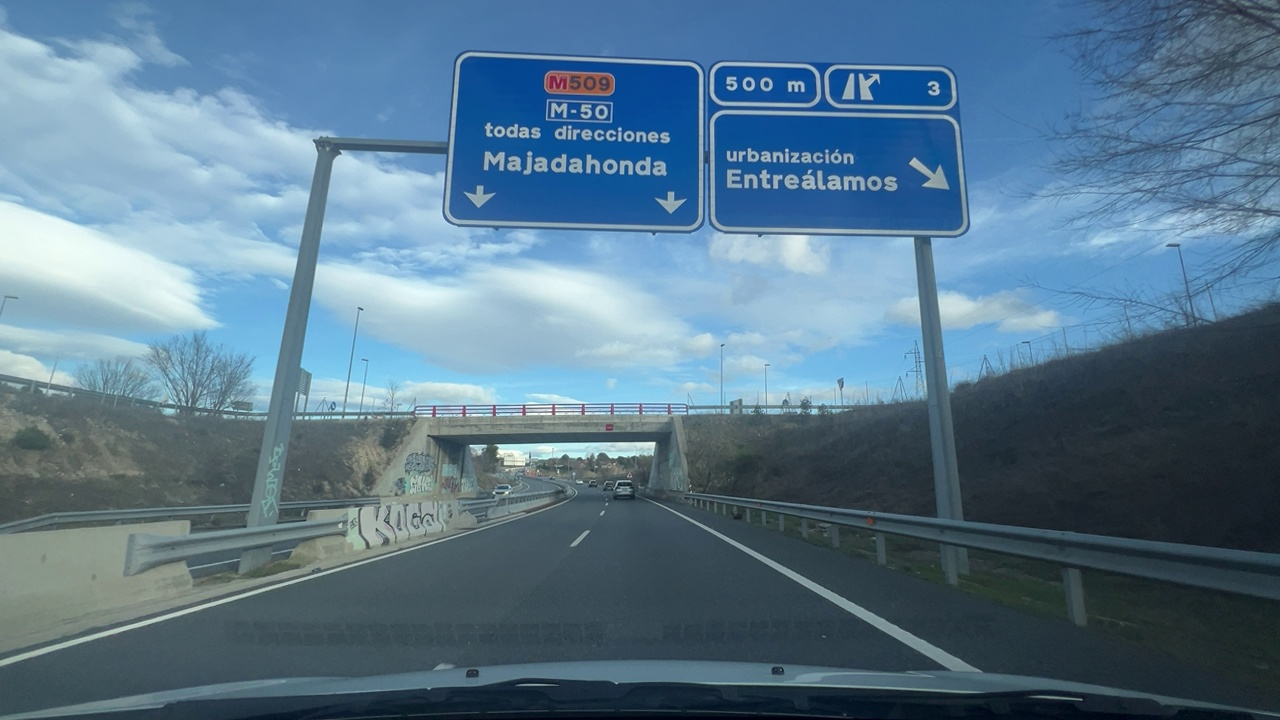
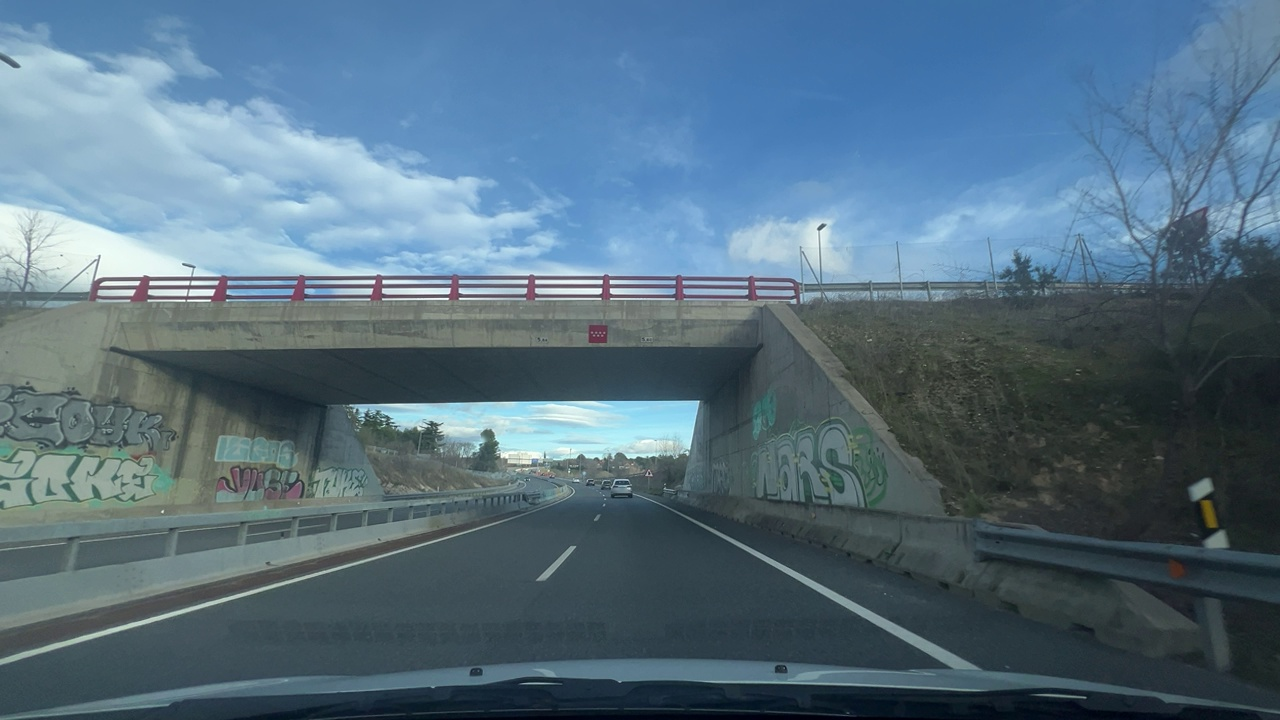
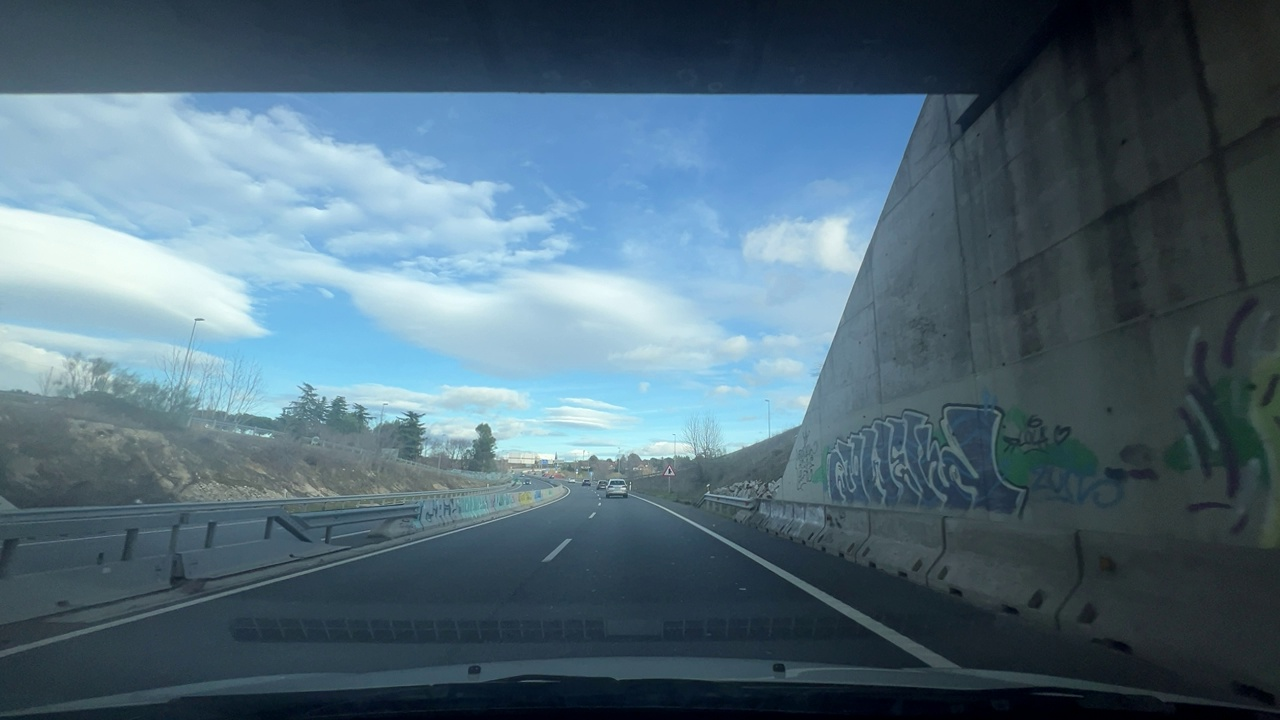
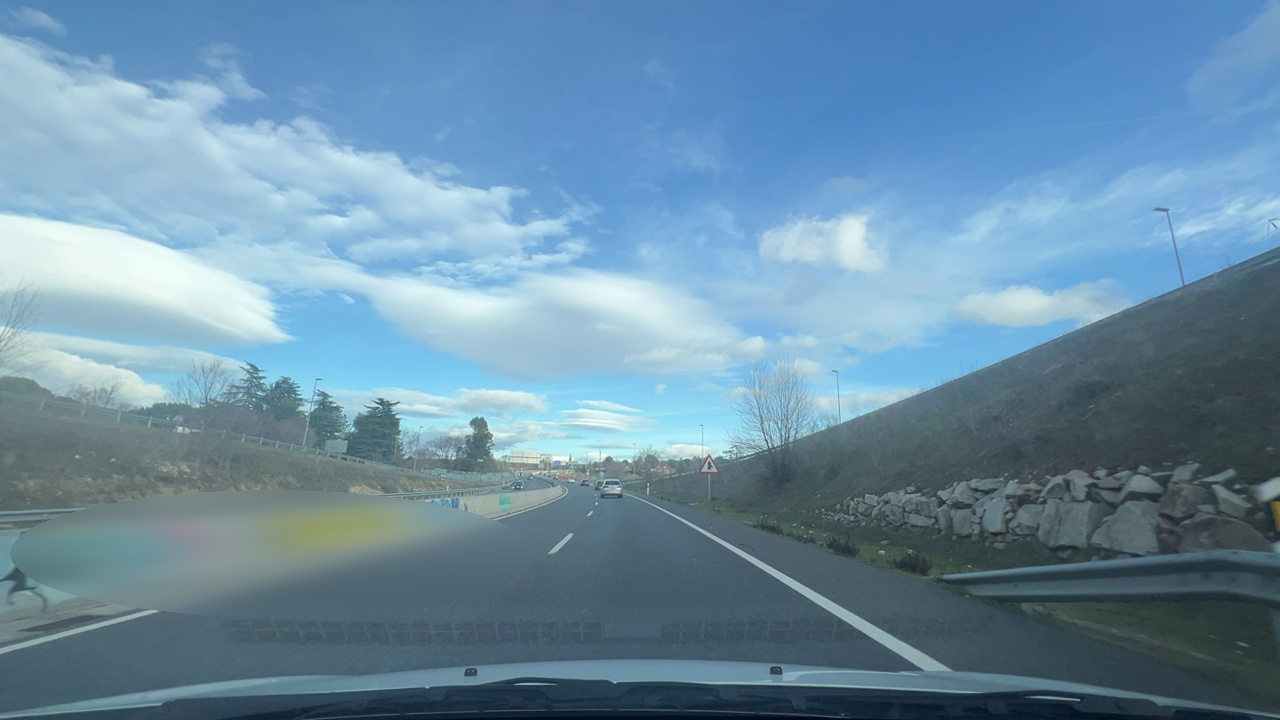
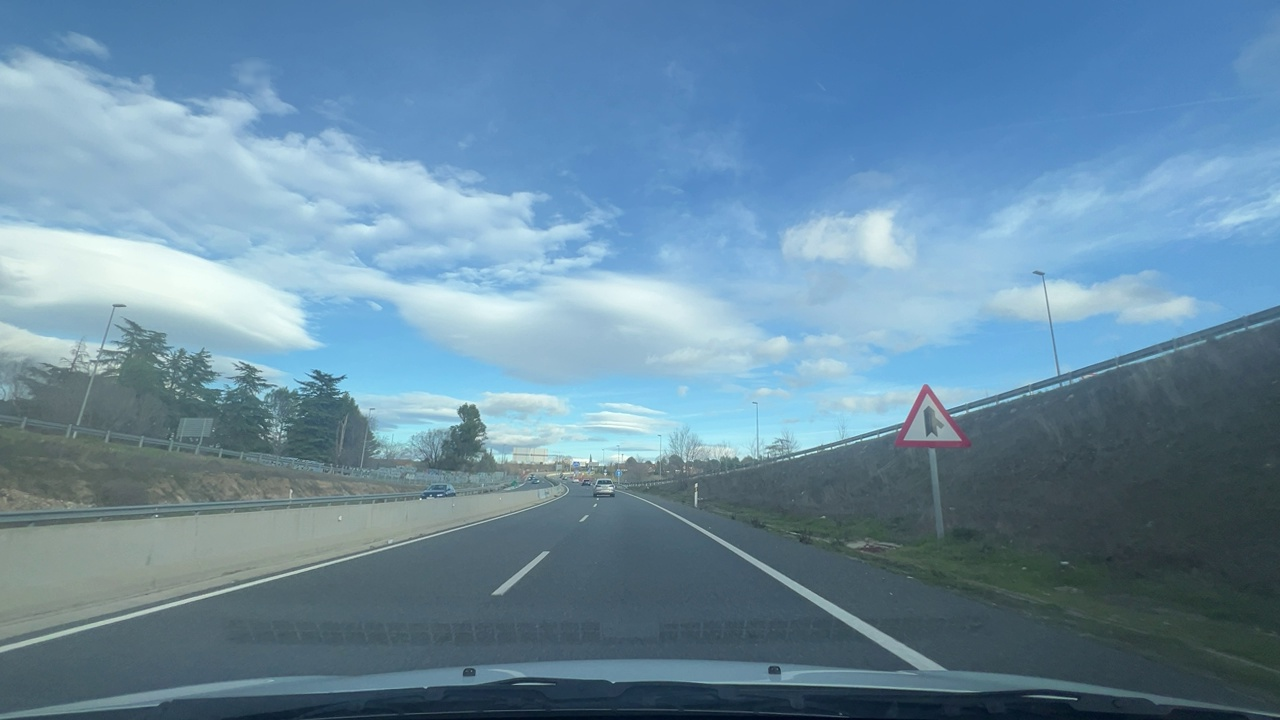
Situation: empty
Question: Is the ego lane narrowed or laterally shifted due to construction elements?
Answer: No
Reasoning: The ego lane does not change as there are no construction elements visible

Situation: empty
Question: Is there any physical object indicating the presence of a construction site nearby (construction machinery, heavy equipment, construction fences...)?
Answer: No
Reasoning: There are no physical objects indicating a construction site nearby

Situation: empty
Question: Is a temporary reduced speed limit sign visible in the scene?
Answer: No
Reasoning: There are no temporary speed limit signs visible ahead

Situation: empty
Question: Is there any discontinuity in the ego lane ahead?
Answer: No
Reasoning: There are no discontinuities in the ego lane ahead